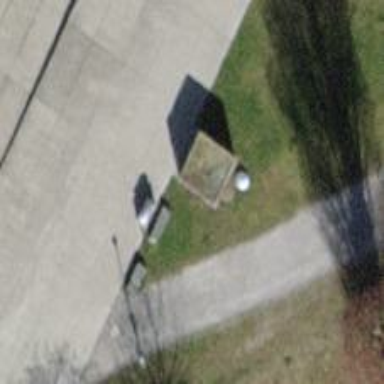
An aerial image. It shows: Recycling container in the area designated for recycling.